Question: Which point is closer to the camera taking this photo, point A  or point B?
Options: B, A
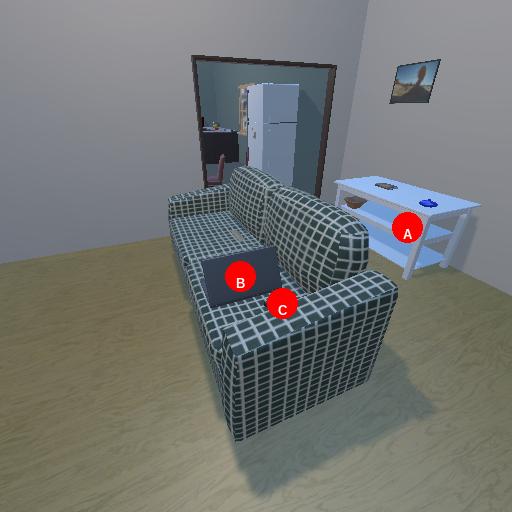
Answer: B